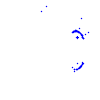
Particle: kaon